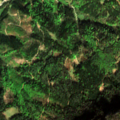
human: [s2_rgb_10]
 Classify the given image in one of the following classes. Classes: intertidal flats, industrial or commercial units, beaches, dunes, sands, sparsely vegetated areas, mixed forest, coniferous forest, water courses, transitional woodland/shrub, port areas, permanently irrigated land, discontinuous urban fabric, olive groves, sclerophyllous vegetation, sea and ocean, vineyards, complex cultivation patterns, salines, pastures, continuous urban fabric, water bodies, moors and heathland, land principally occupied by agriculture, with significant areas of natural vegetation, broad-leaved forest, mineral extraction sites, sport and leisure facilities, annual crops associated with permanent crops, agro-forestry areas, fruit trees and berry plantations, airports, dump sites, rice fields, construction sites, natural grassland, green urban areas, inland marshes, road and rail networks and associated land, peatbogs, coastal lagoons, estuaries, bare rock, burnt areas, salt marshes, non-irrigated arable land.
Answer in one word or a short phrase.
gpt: coniferous forest, mixed forest